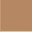
Piece: xx